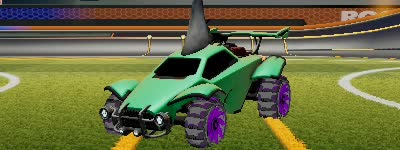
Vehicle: octane